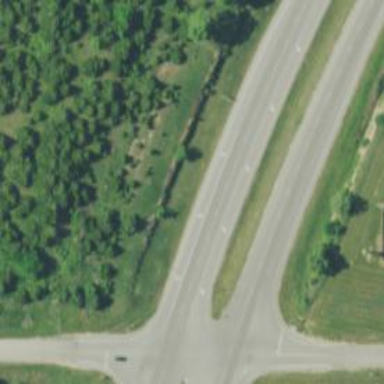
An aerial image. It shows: This image shows trunk highway that functions as expressway.